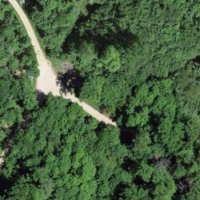
EUNIS habitat code: 41
Species observed at this site:
Euphorbia cyparissias
Lathyrus pratensis
Hypericum hirsutum